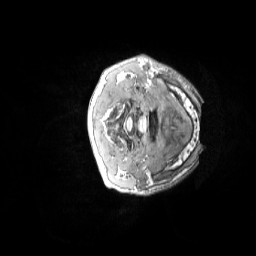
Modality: T1w
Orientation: axial
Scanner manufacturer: siemens
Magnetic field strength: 3 T
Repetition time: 2.3 s
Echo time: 0.0033 s